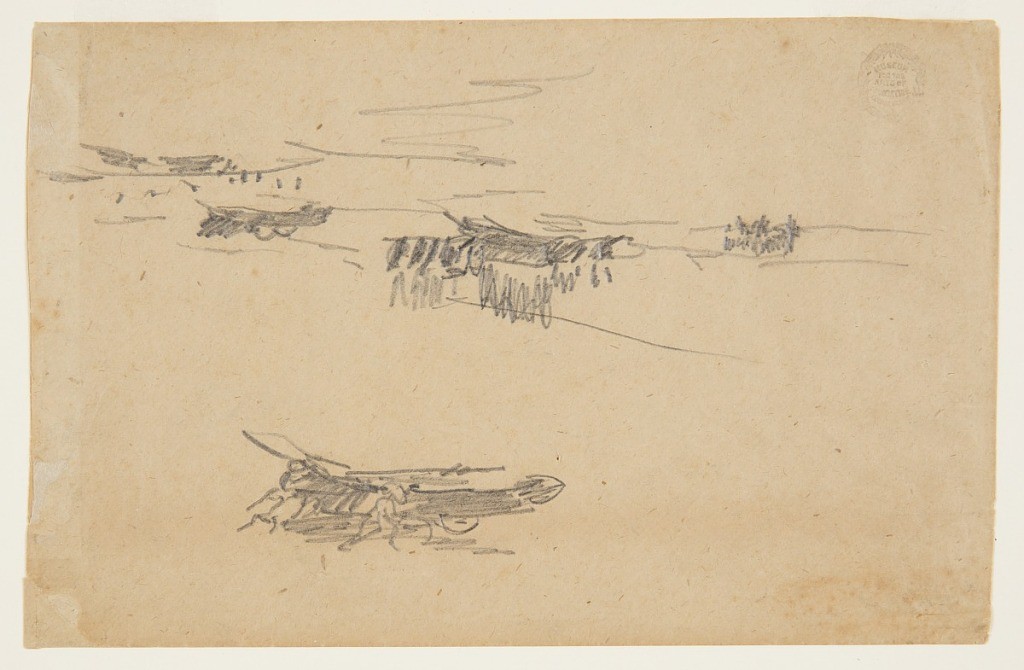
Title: Sketches of Dories on Carriages
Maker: Winslow Homer, American, 1836–1910
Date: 1881
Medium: Graphite on face of a paper envelope
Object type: Drawing
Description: Series of quick horizontal sketches of sailors with boats on carriages.